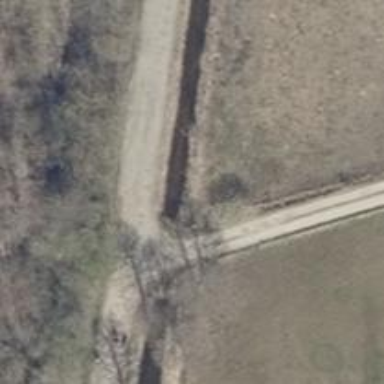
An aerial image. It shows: Culvert tunnel.